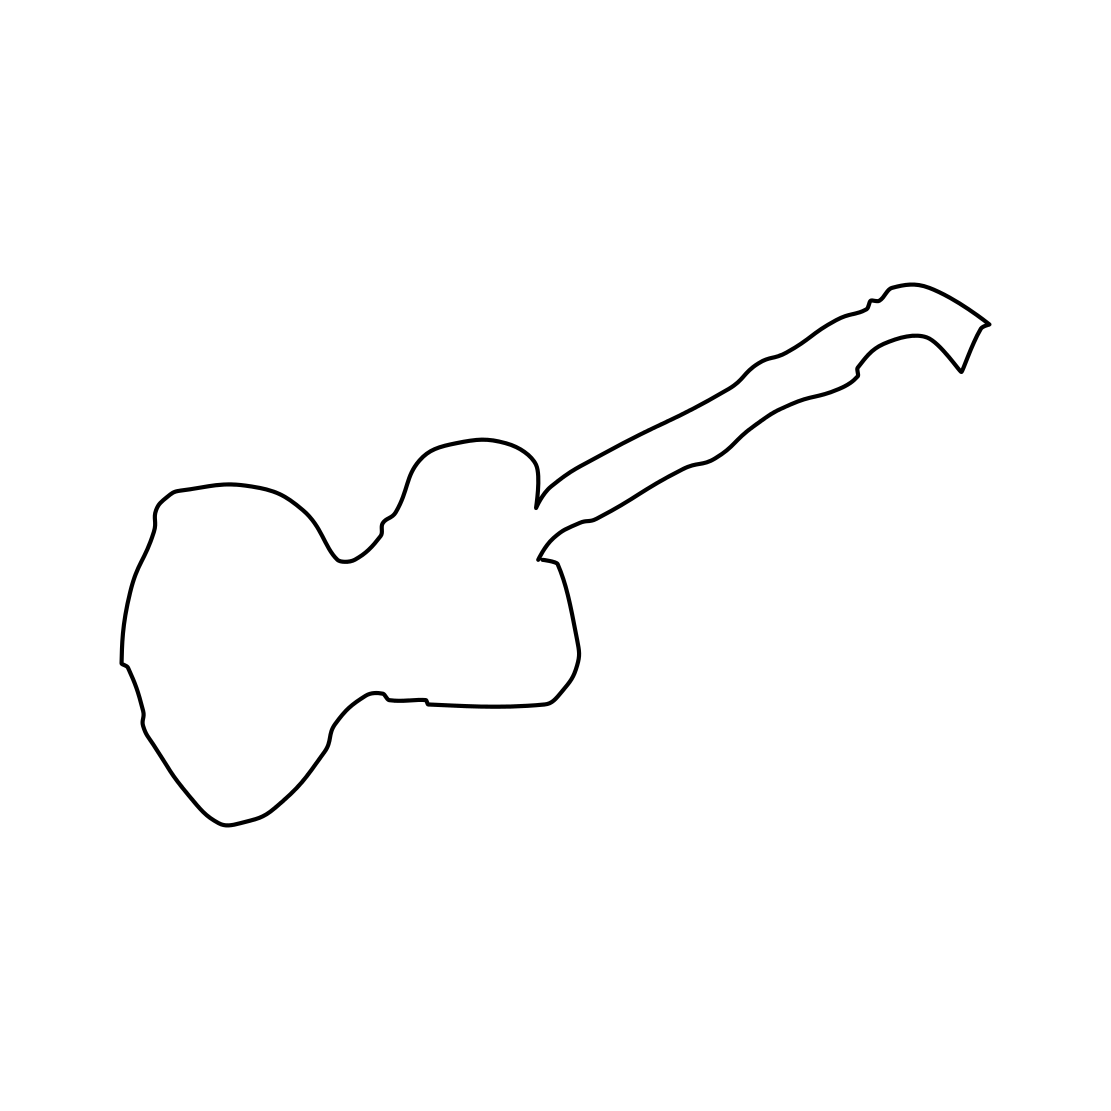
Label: guitar